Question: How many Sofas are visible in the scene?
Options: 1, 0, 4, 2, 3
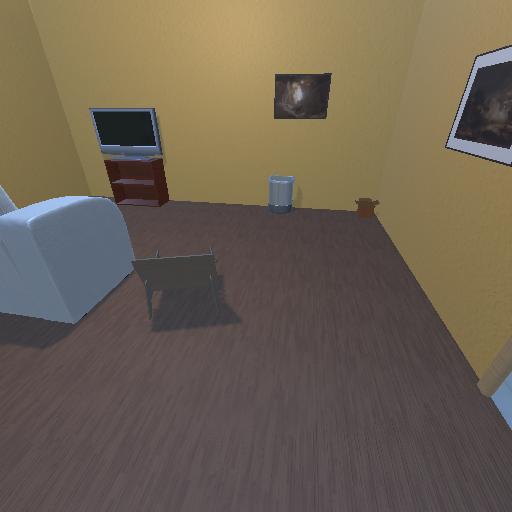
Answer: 1